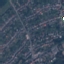
Label: Residential